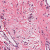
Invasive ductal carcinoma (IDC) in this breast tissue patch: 0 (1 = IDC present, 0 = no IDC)